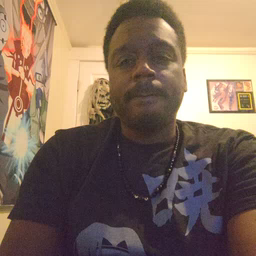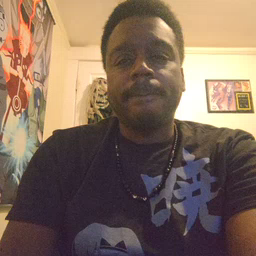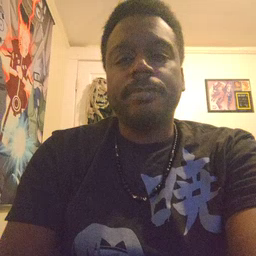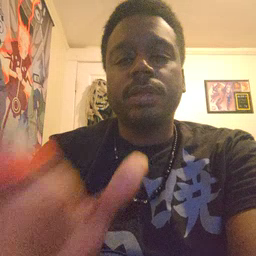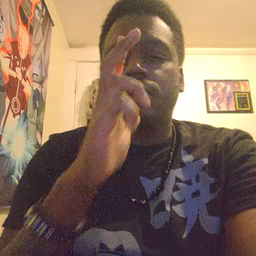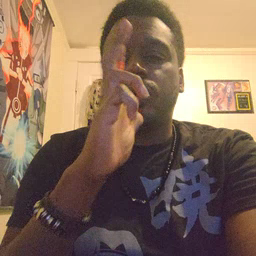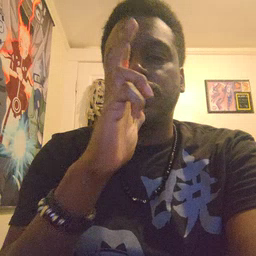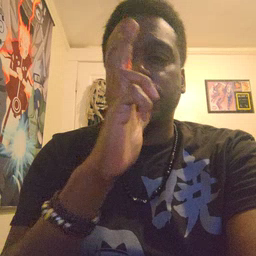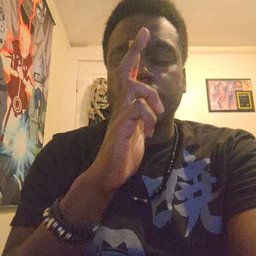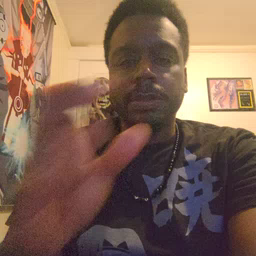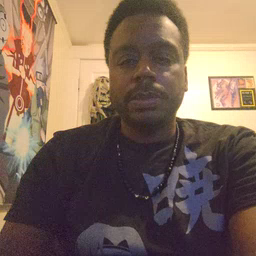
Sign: hen